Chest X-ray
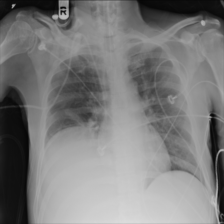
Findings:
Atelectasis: positive
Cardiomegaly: negative
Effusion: negative
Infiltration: negative
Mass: negative
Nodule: negative
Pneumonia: negative
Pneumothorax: negative
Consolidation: negative
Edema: negative
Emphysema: negative
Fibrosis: negative
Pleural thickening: negative
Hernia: negative